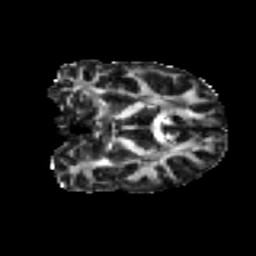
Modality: FA
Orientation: coronal
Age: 32
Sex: male
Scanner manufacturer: ge
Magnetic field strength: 3 T
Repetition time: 7.8 s
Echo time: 0.0609 s